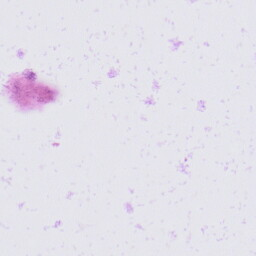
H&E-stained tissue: Skin